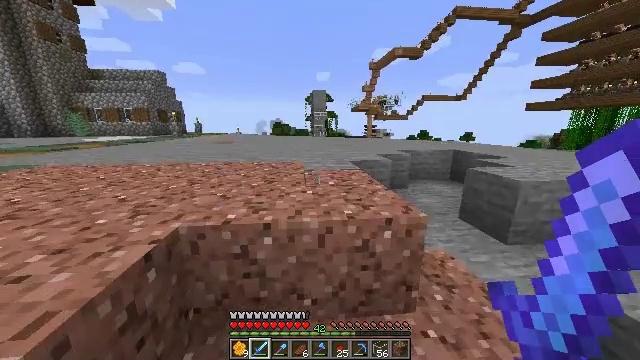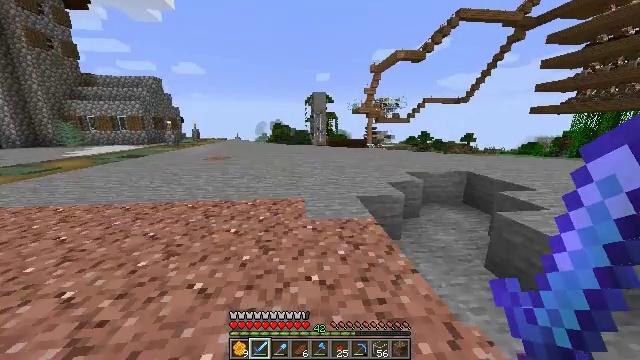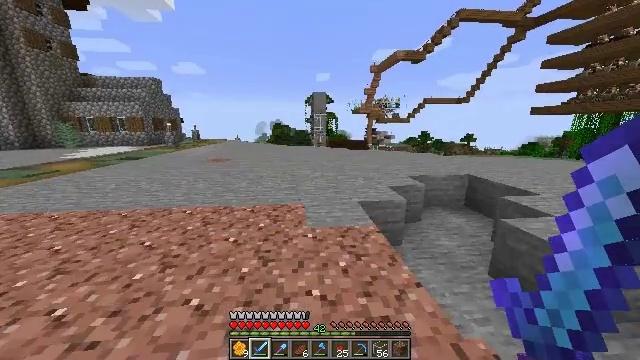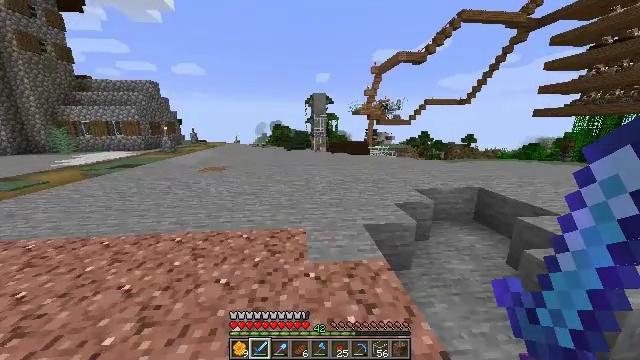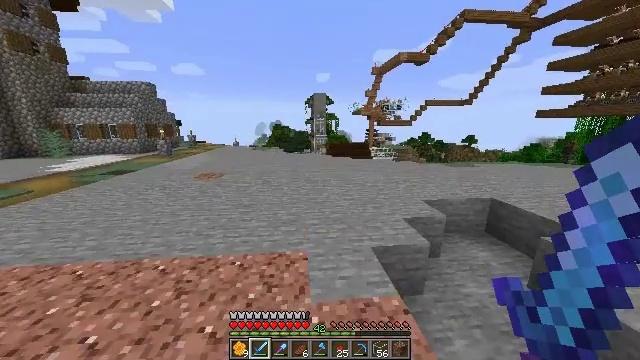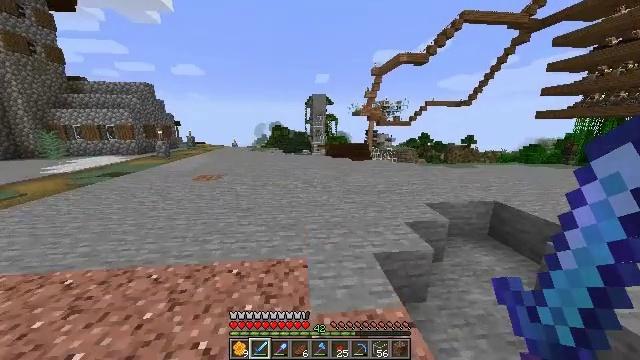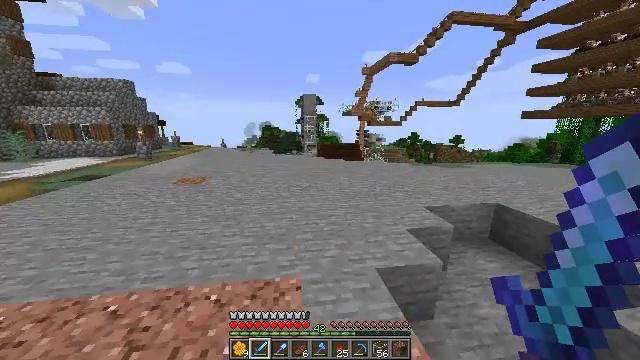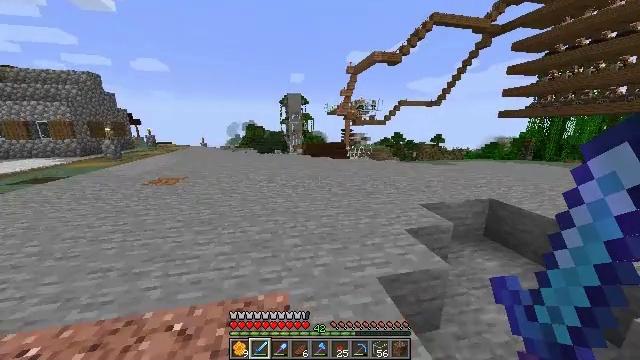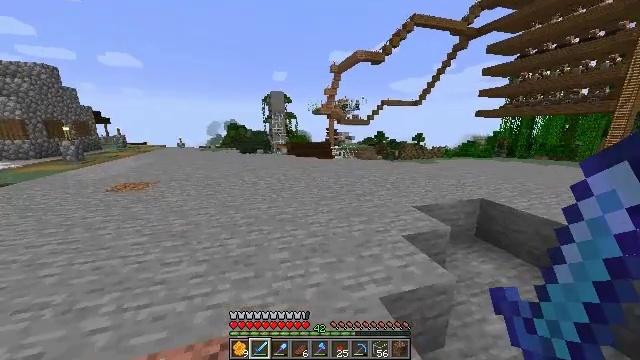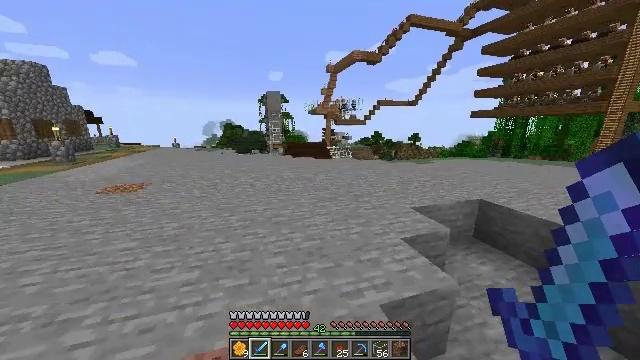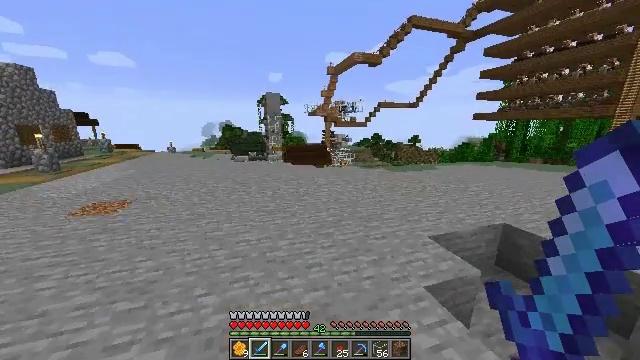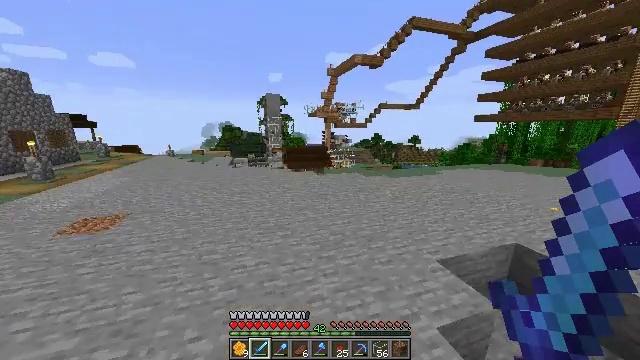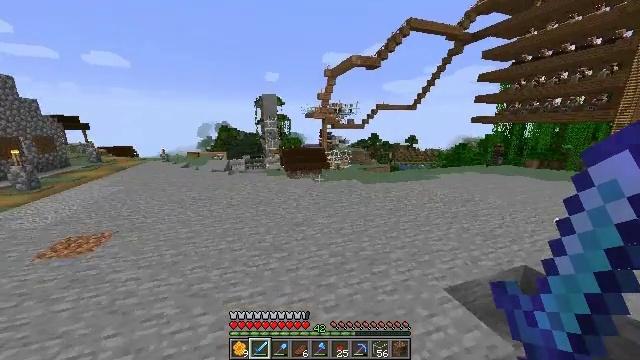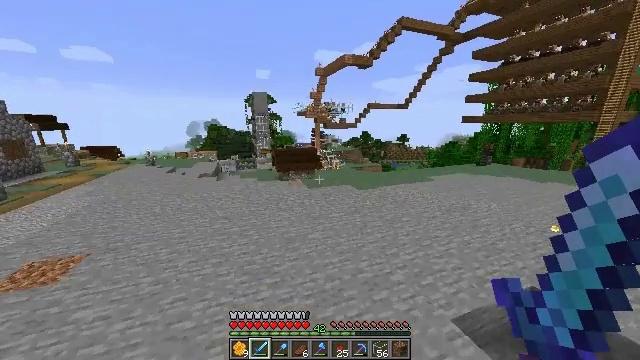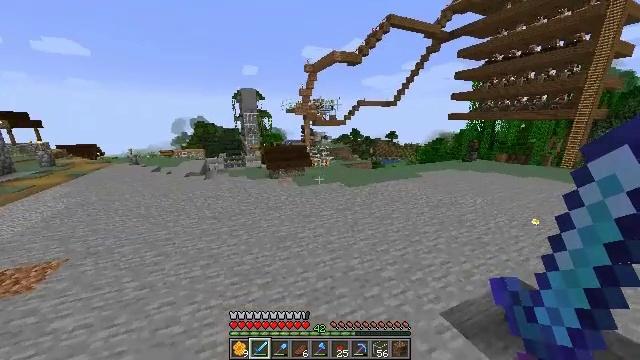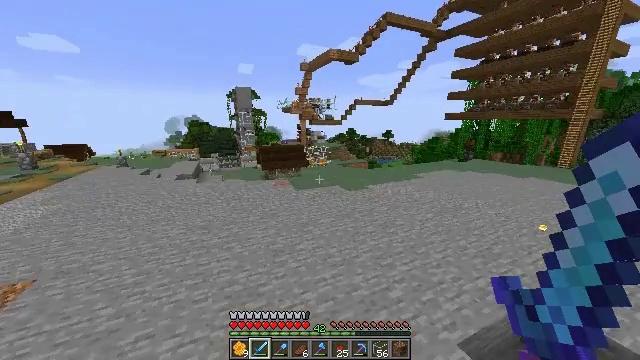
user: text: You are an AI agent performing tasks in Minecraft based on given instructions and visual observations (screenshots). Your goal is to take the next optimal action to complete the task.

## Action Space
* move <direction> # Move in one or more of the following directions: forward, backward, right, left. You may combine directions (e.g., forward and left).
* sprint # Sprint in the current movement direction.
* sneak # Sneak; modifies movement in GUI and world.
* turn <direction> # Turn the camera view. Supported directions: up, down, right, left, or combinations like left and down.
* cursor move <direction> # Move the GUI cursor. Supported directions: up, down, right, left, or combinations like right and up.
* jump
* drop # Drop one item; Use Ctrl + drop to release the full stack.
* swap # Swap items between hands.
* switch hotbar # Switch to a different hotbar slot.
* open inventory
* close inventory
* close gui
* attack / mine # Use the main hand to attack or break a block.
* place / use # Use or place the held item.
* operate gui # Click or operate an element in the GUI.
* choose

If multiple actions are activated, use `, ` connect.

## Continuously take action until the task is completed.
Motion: motion action
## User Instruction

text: Hit the beehive to retrieve it.
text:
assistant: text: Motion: move forward, sprint, jump
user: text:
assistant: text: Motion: move forward, jump
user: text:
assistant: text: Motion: move forward, jump
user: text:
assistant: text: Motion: move forward, jump
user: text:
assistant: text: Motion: move forward, jump
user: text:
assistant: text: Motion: move forward, turn right, jump
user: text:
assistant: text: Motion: move forward, turn right, jump
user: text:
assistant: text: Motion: move forward, turn right, jump
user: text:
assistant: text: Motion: move forward, sprint, jump
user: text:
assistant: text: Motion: move forward, sprint, jump
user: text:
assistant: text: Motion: move forward, sprint, jump
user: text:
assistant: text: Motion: move forward, sprint, jump
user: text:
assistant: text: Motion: move forward, turn right, jump
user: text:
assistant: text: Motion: move forward, turn right, jump
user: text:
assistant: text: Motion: move forward, turn right, jump
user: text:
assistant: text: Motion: move forward, jump
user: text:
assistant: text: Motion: move forward, jump
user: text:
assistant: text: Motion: move forward, jump
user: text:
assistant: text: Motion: move forward, jump
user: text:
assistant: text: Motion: move forward, sprint, jump
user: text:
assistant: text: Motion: move forward, sprint, jump
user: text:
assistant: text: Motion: move forward, sprint, jump
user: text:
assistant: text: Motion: move forward, sprint, jump
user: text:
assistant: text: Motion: move forward, jump
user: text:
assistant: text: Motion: move forward, jump
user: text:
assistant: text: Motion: move forward, jump
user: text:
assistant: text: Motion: move forward, jump
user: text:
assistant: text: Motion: move forward, jump
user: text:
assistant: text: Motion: move forward, jump
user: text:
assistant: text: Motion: move forward, jump